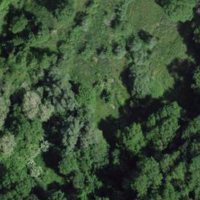
EUNIS habitat code: 41
Species observed at this site:
Dryocopus martius
Vulpes vulpes